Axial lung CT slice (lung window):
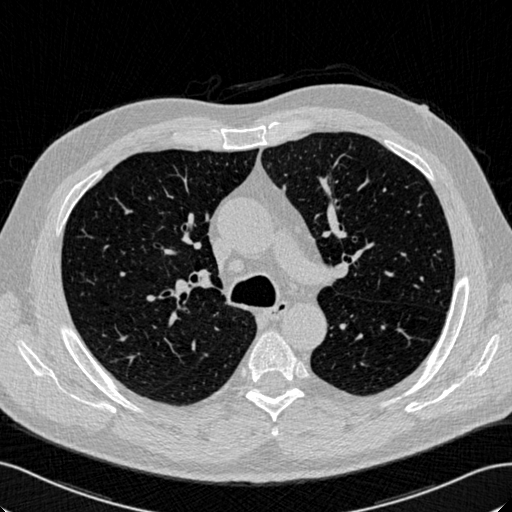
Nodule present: no